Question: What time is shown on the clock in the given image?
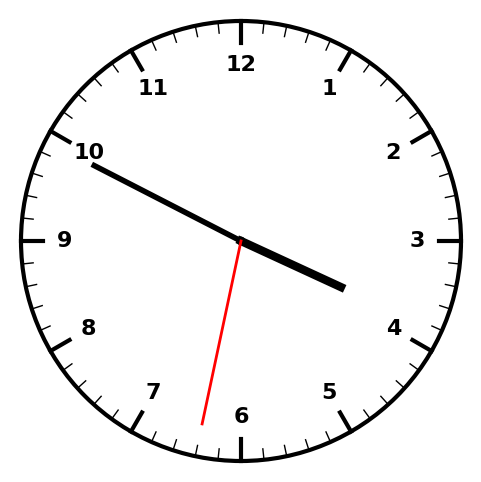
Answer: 03:49:32